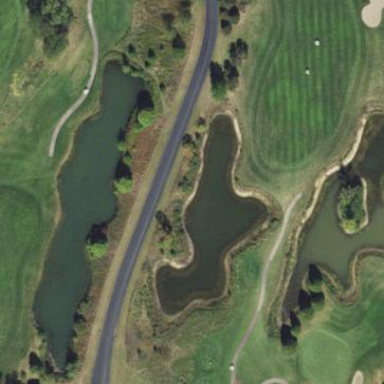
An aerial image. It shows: Water hazard on golf course.